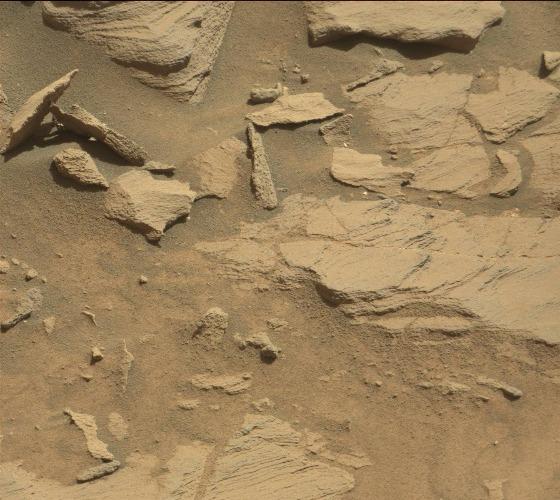
Terrain classes present: Bedrock, Gravel / Sand / Soil, Rock, Shadow